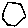
Label: hexagon